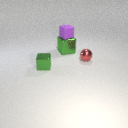
small purple rubber cube above large green metal cube